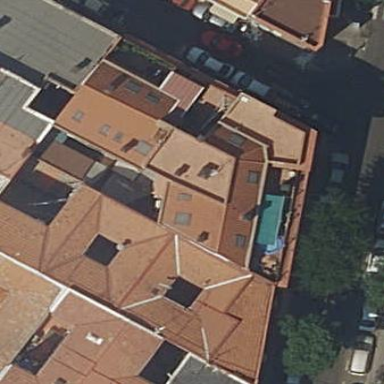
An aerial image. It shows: Image showing building with apartments.